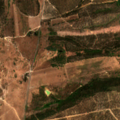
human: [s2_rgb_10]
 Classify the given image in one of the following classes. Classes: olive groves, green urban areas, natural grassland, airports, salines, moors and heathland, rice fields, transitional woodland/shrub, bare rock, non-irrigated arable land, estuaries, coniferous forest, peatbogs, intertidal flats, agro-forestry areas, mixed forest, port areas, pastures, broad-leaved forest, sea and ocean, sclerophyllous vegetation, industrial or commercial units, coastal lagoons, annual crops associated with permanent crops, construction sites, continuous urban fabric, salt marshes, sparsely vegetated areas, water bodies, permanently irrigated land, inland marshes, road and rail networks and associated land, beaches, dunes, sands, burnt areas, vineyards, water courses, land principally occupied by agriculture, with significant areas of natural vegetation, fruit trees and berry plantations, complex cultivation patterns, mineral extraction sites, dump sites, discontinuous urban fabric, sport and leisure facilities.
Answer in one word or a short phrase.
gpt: olive groves, broad-leaved forest, transitional woodland/shrub